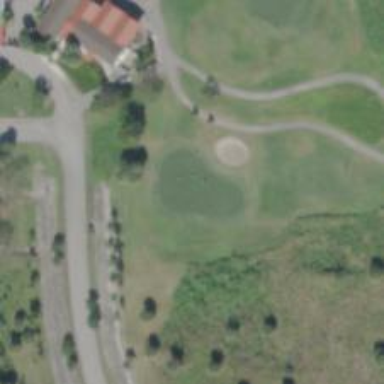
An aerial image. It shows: Golf hole.